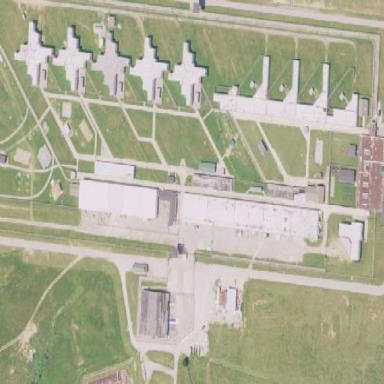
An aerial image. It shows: Prison.